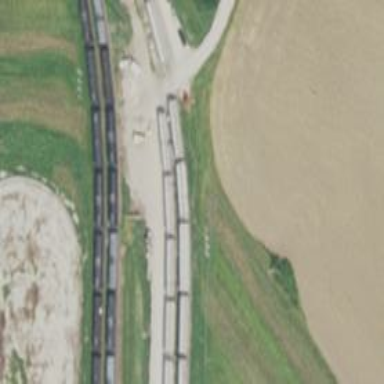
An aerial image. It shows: Rail spur service.